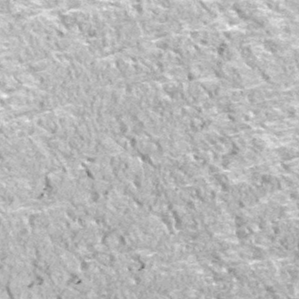
Label: frost